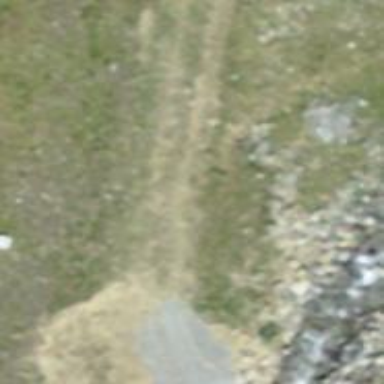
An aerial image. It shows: Track road with grade4 tracktype.